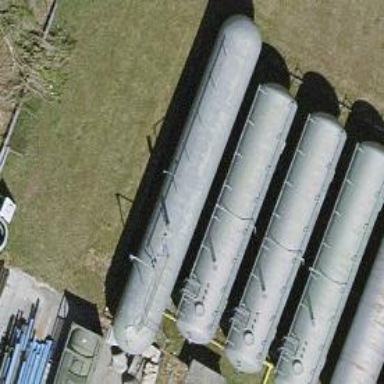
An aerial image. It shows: Storage tank that is man-made.